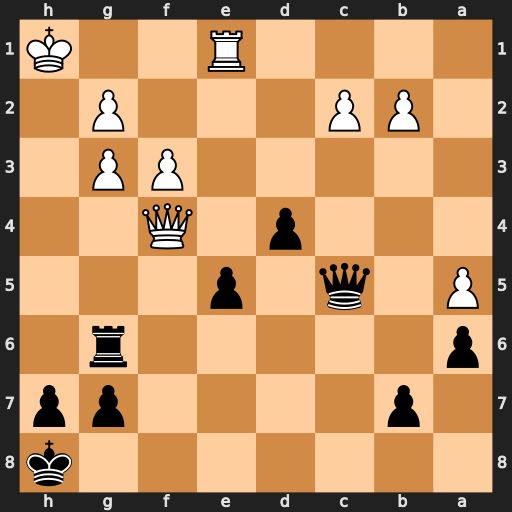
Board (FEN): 7k/1p4pp/p5r1/P1q1p3/3p1Q2/5PP1/1PP3P1/4R2K
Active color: b
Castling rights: -
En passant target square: -
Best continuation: Rh6+ Qxh6 gxh6